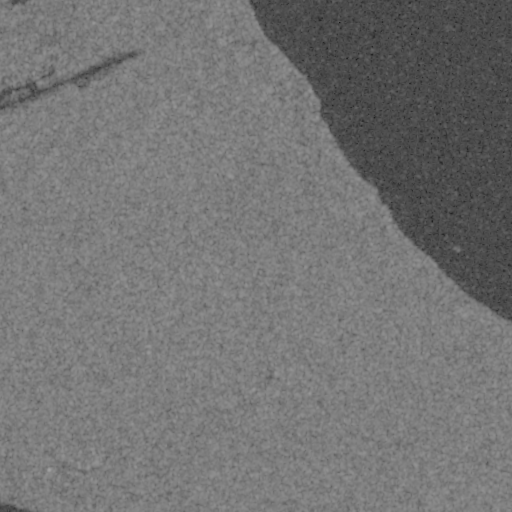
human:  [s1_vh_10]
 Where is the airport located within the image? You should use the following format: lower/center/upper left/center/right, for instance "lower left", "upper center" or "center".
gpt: The airport is located in the upper left of the image.
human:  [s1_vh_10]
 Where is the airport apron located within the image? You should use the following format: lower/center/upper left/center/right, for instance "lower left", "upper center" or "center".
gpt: The airport apron is located in the upper left of the image.
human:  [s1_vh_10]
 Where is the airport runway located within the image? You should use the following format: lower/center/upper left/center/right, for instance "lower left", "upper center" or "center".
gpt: The airport runway is located in the upper left of the image.
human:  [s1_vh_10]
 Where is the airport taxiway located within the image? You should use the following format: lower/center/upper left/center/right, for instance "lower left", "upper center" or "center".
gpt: The airport taxiway is located in the upper left of the image.
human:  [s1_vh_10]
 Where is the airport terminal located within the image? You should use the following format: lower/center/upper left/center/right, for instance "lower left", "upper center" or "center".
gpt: The airport terminal is located in the upper left of the image.
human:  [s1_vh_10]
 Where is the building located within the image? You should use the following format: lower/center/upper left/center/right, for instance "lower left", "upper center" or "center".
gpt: There is no building in the image.

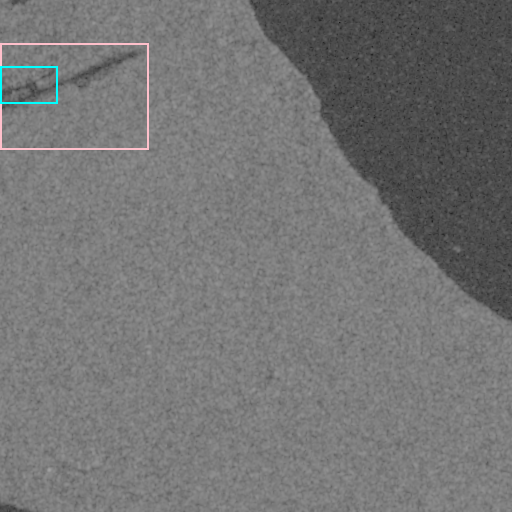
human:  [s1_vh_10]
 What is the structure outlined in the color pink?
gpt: The structure outlined in pink is an airport.
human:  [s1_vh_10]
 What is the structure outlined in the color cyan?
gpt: The structure outlined in cyan is an airport apron.
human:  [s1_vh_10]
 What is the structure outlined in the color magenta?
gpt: There is no magenta outline.